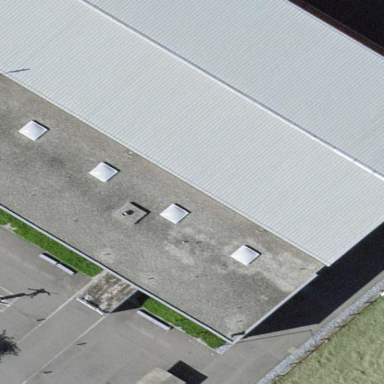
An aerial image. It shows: Sports centre building.